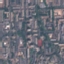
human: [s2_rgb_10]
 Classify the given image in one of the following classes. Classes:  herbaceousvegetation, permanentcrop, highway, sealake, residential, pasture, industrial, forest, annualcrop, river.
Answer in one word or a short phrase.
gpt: Residential